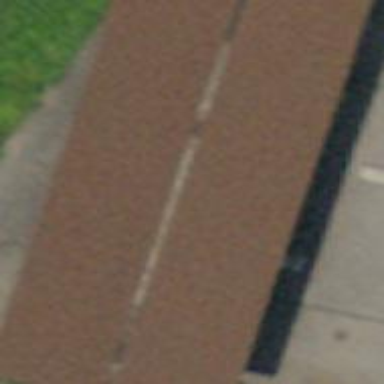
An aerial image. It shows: View of roof of building.